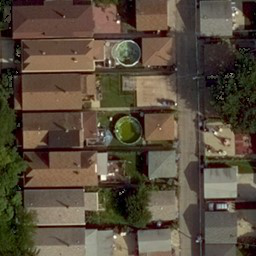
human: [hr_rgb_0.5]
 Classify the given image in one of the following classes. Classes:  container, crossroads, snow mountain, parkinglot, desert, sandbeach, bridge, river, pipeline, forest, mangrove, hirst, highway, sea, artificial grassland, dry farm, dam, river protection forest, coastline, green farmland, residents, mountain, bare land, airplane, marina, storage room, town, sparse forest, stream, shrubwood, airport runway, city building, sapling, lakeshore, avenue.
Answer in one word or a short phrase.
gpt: residents